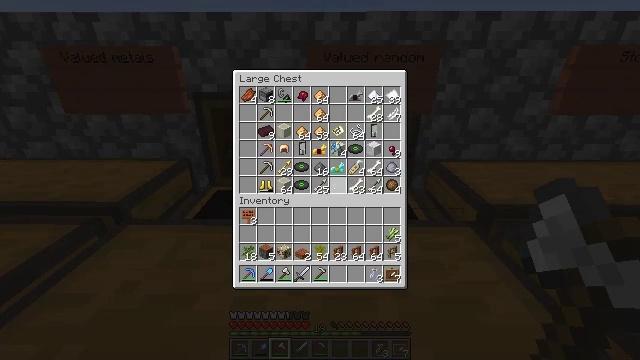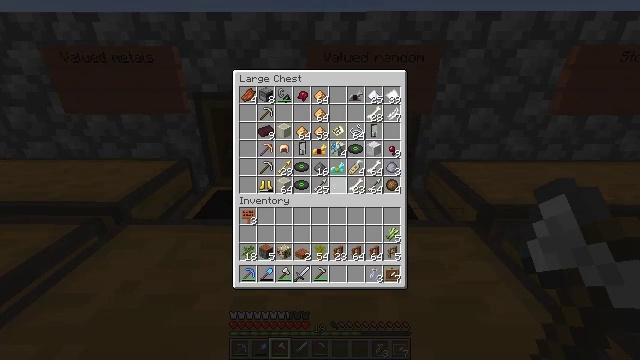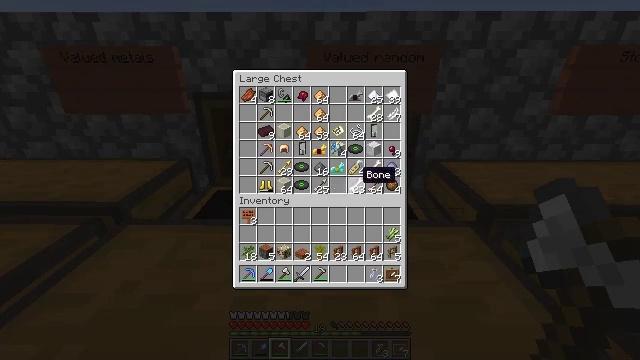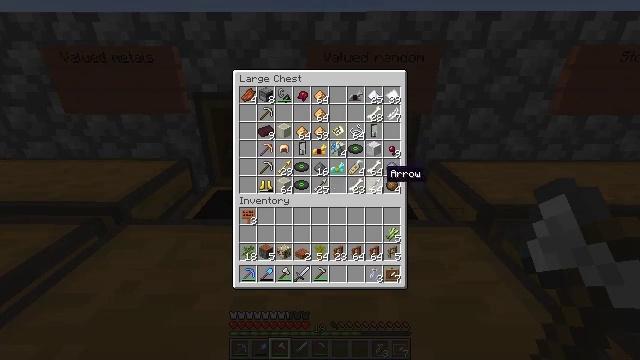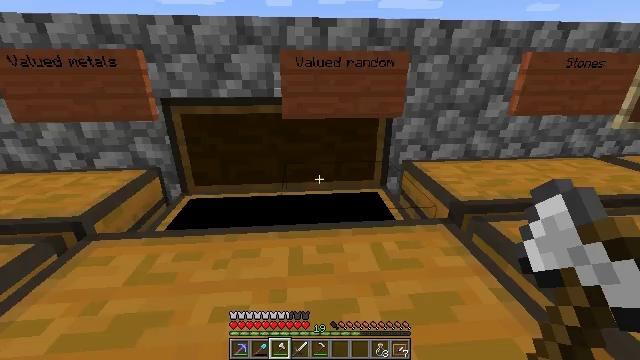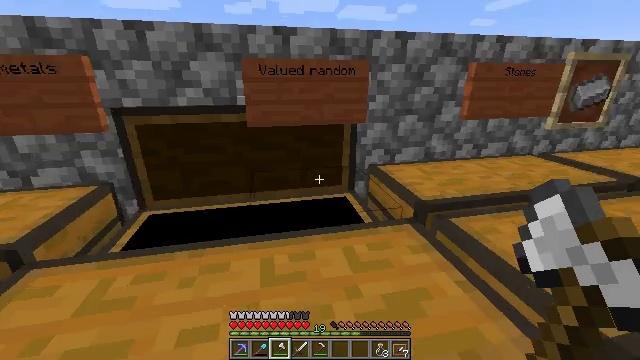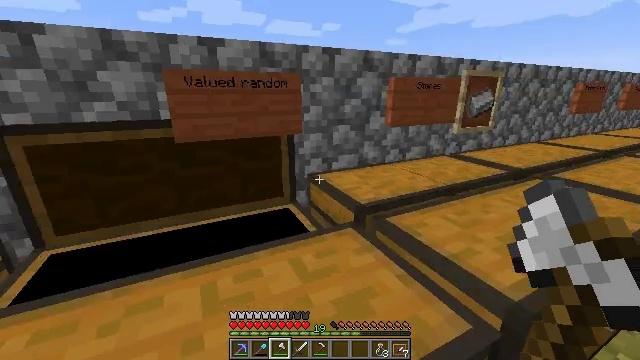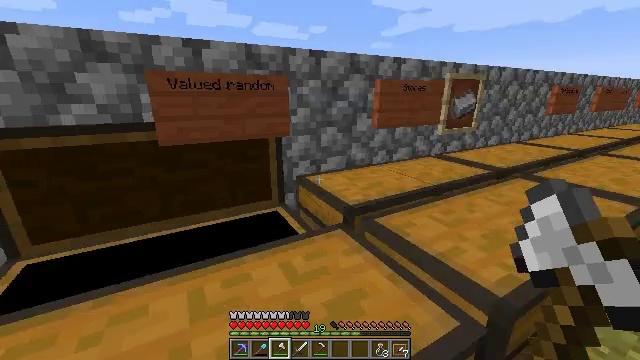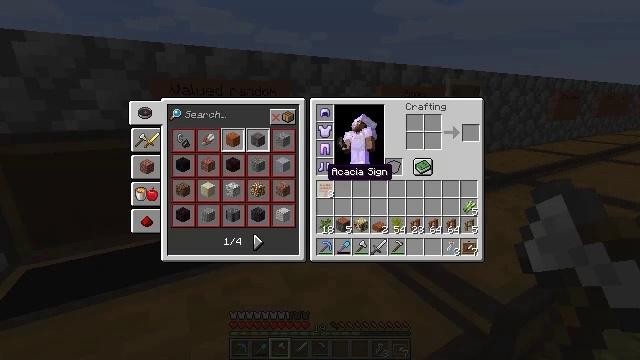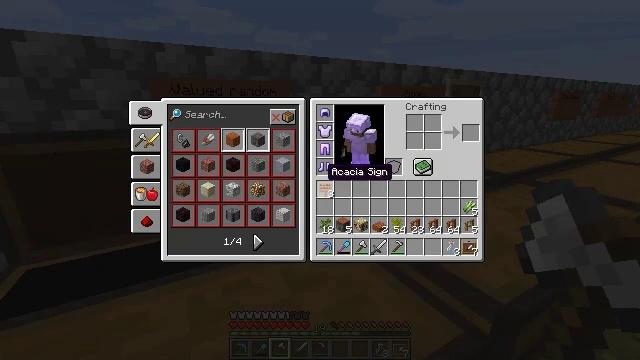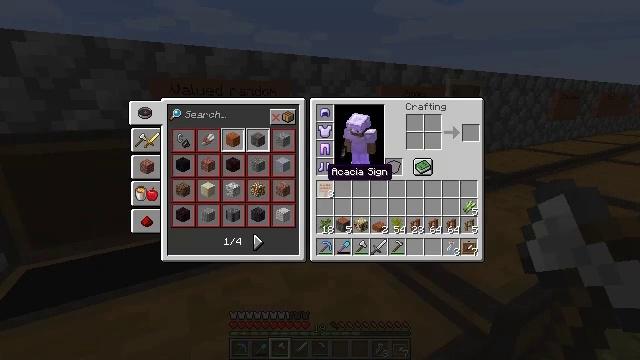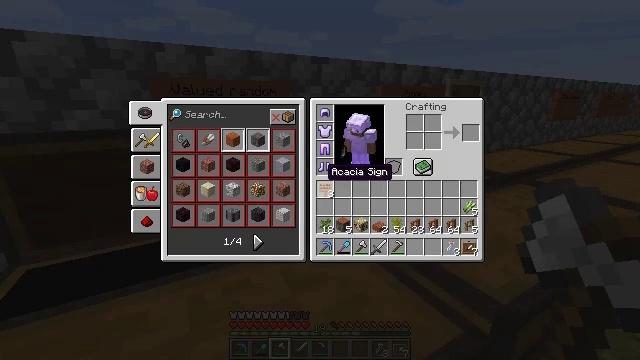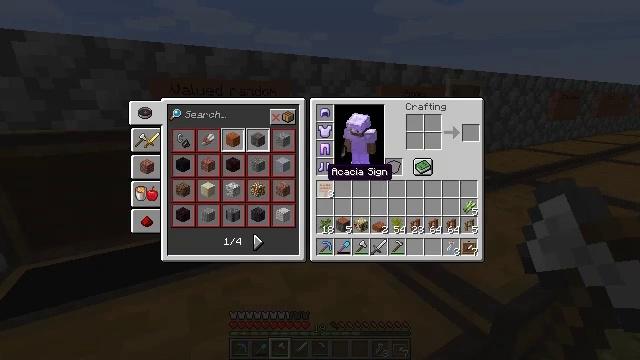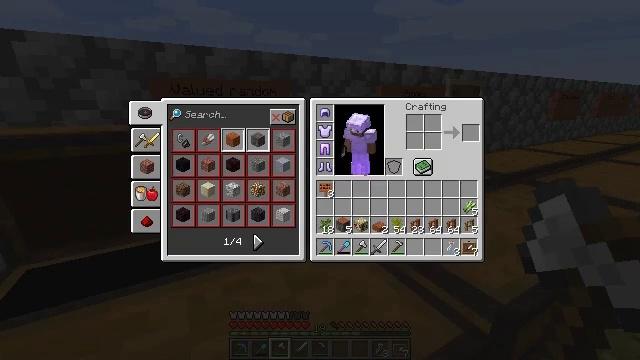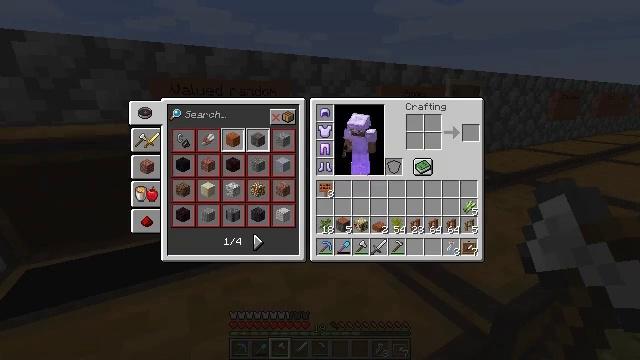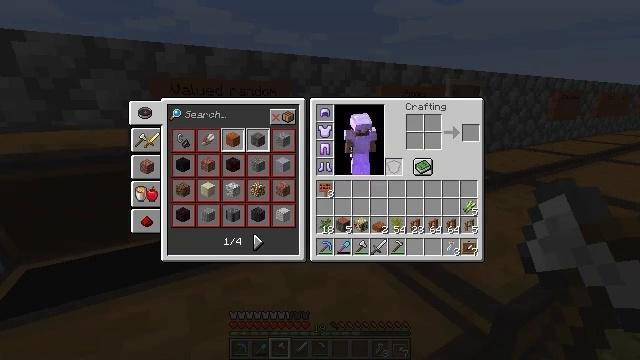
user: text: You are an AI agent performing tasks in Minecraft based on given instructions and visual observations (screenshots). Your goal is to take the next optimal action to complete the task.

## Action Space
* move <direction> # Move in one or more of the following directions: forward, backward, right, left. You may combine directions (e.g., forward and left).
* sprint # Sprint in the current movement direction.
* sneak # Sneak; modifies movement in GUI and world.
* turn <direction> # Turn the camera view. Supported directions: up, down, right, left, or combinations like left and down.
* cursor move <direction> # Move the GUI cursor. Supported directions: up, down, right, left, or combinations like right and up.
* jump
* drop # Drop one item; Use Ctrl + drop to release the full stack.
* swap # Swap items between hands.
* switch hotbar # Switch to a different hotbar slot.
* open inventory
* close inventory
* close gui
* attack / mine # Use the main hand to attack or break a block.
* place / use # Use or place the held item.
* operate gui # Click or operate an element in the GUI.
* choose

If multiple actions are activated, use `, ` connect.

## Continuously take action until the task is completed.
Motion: motion action
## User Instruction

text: Gather the acacia wall sign.
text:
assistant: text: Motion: sneak
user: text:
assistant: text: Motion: cursor move right
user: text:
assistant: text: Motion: cursor move right
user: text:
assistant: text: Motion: cursor move right
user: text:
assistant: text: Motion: turn right and up, close gui
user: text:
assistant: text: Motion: turn right and up
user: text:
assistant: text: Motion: turn right
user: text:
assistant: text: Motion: turn up, open inventory
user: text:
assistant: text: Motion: open inventory
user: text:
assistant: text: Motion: no_op
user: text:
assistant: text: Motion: no_op
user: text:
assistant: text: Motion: no_op
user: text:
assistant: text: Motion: cursor move right
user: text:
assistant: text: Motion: cursor move right
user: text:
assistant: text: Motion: cursor move right
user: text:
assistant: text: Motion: no_op
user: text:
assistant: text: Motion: no_op
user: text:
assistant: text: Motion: no_op
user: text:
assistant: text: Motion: no_op
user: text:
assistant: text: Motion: turn right
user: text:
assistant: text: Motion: turn right
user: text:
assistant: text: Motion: turn right
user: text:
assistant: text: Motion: turn right
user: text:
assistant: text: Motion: move forward, turn right and down
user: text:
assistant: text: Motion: move forward, turn right
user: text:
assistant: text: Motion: move forward, turn right
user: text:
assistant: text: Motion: move forward, turn right
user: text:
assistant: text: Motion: move forward, turn right
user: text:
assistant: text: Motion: move forward
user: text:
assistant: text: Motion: move forward